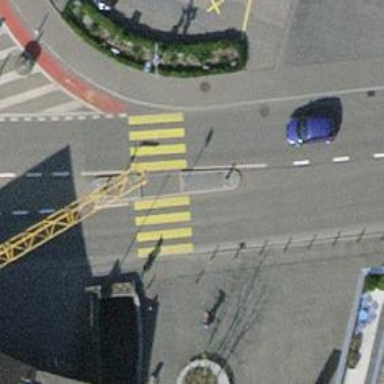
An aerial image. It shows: Uncontrolled zebra crossing with pedestrian island.